Field crop: maize
Growth stage: 2
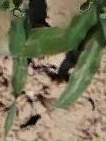
Species: maize